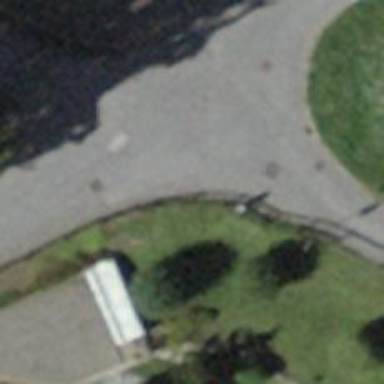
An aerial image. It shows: Bus stop with platform for public transport.